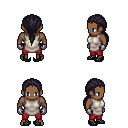
a pixel art fantasy rpg character, male body template, human, dark skin, white tunic, red pants, raven ponytail hairstyle, metal gloves, ghillies, four views (front, back, left, right), 2x2 character sprite sheet, small pixel art, hard edges, no anti-aliasing